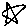
Label: star